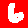
Digit: 6